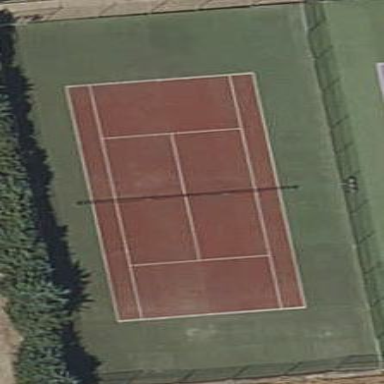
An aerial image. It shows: Tennis court on pitch.